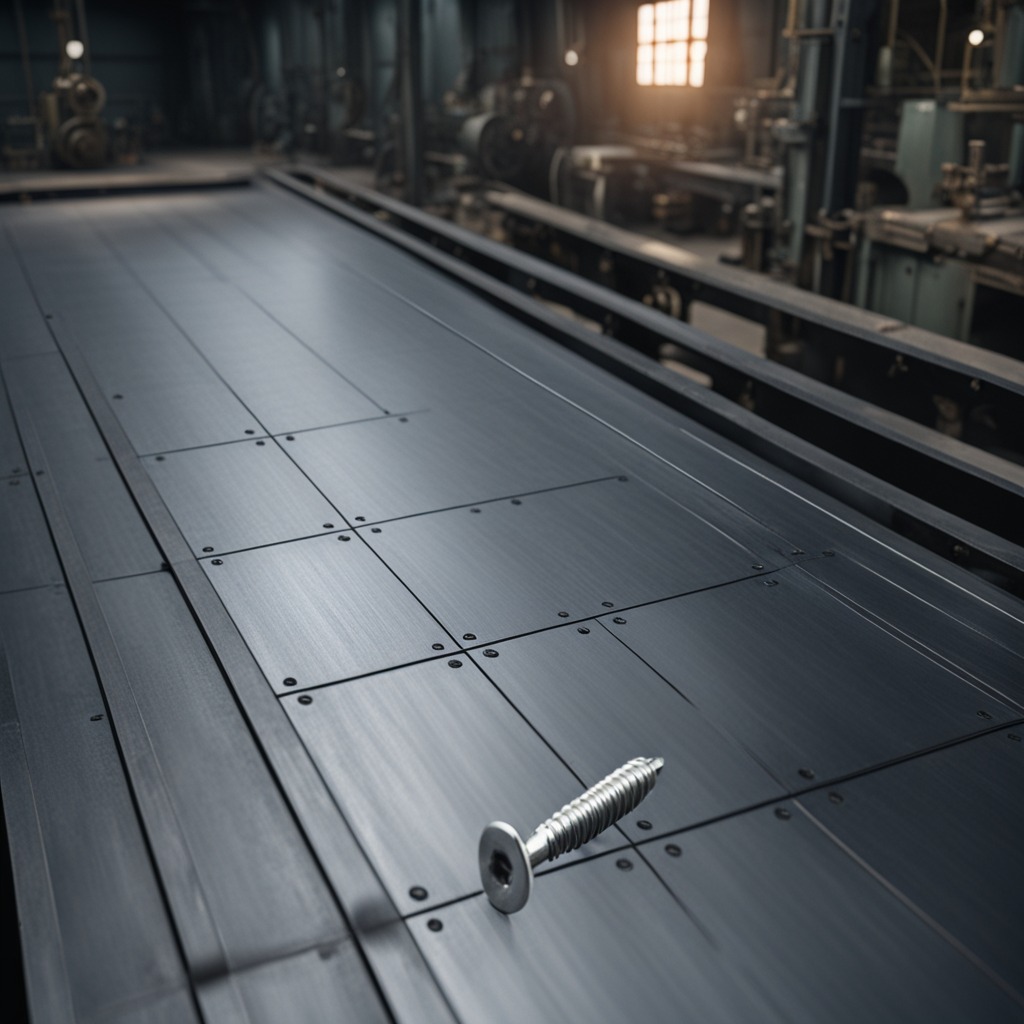
A metal screw is lying on the cold steel table in a mining workshop.